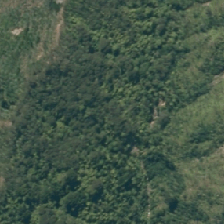
Land cover: broadleaved_indigenous_hardwood